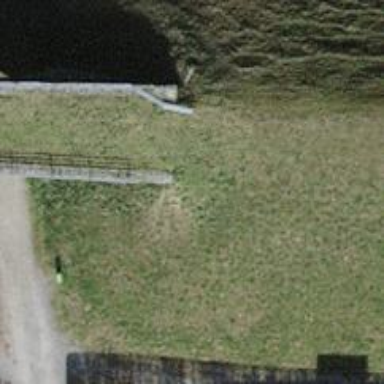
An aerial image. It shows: Abandoned railroad bridge.